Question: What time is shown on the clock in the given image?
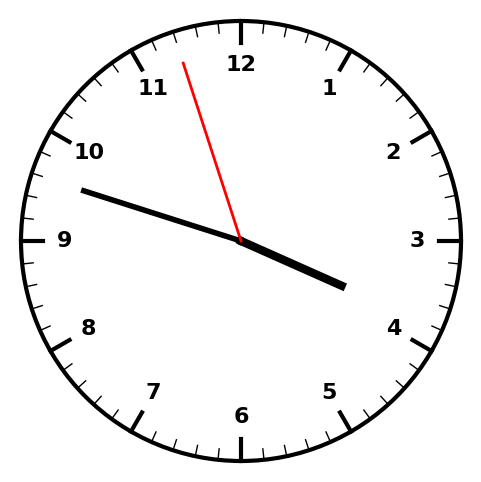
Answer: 03:47:57